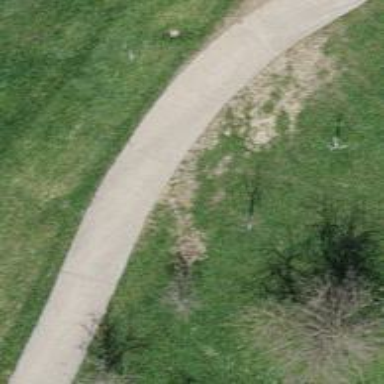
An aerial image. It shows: Well-maintained track road with grade 1 tracktype.